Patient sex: M
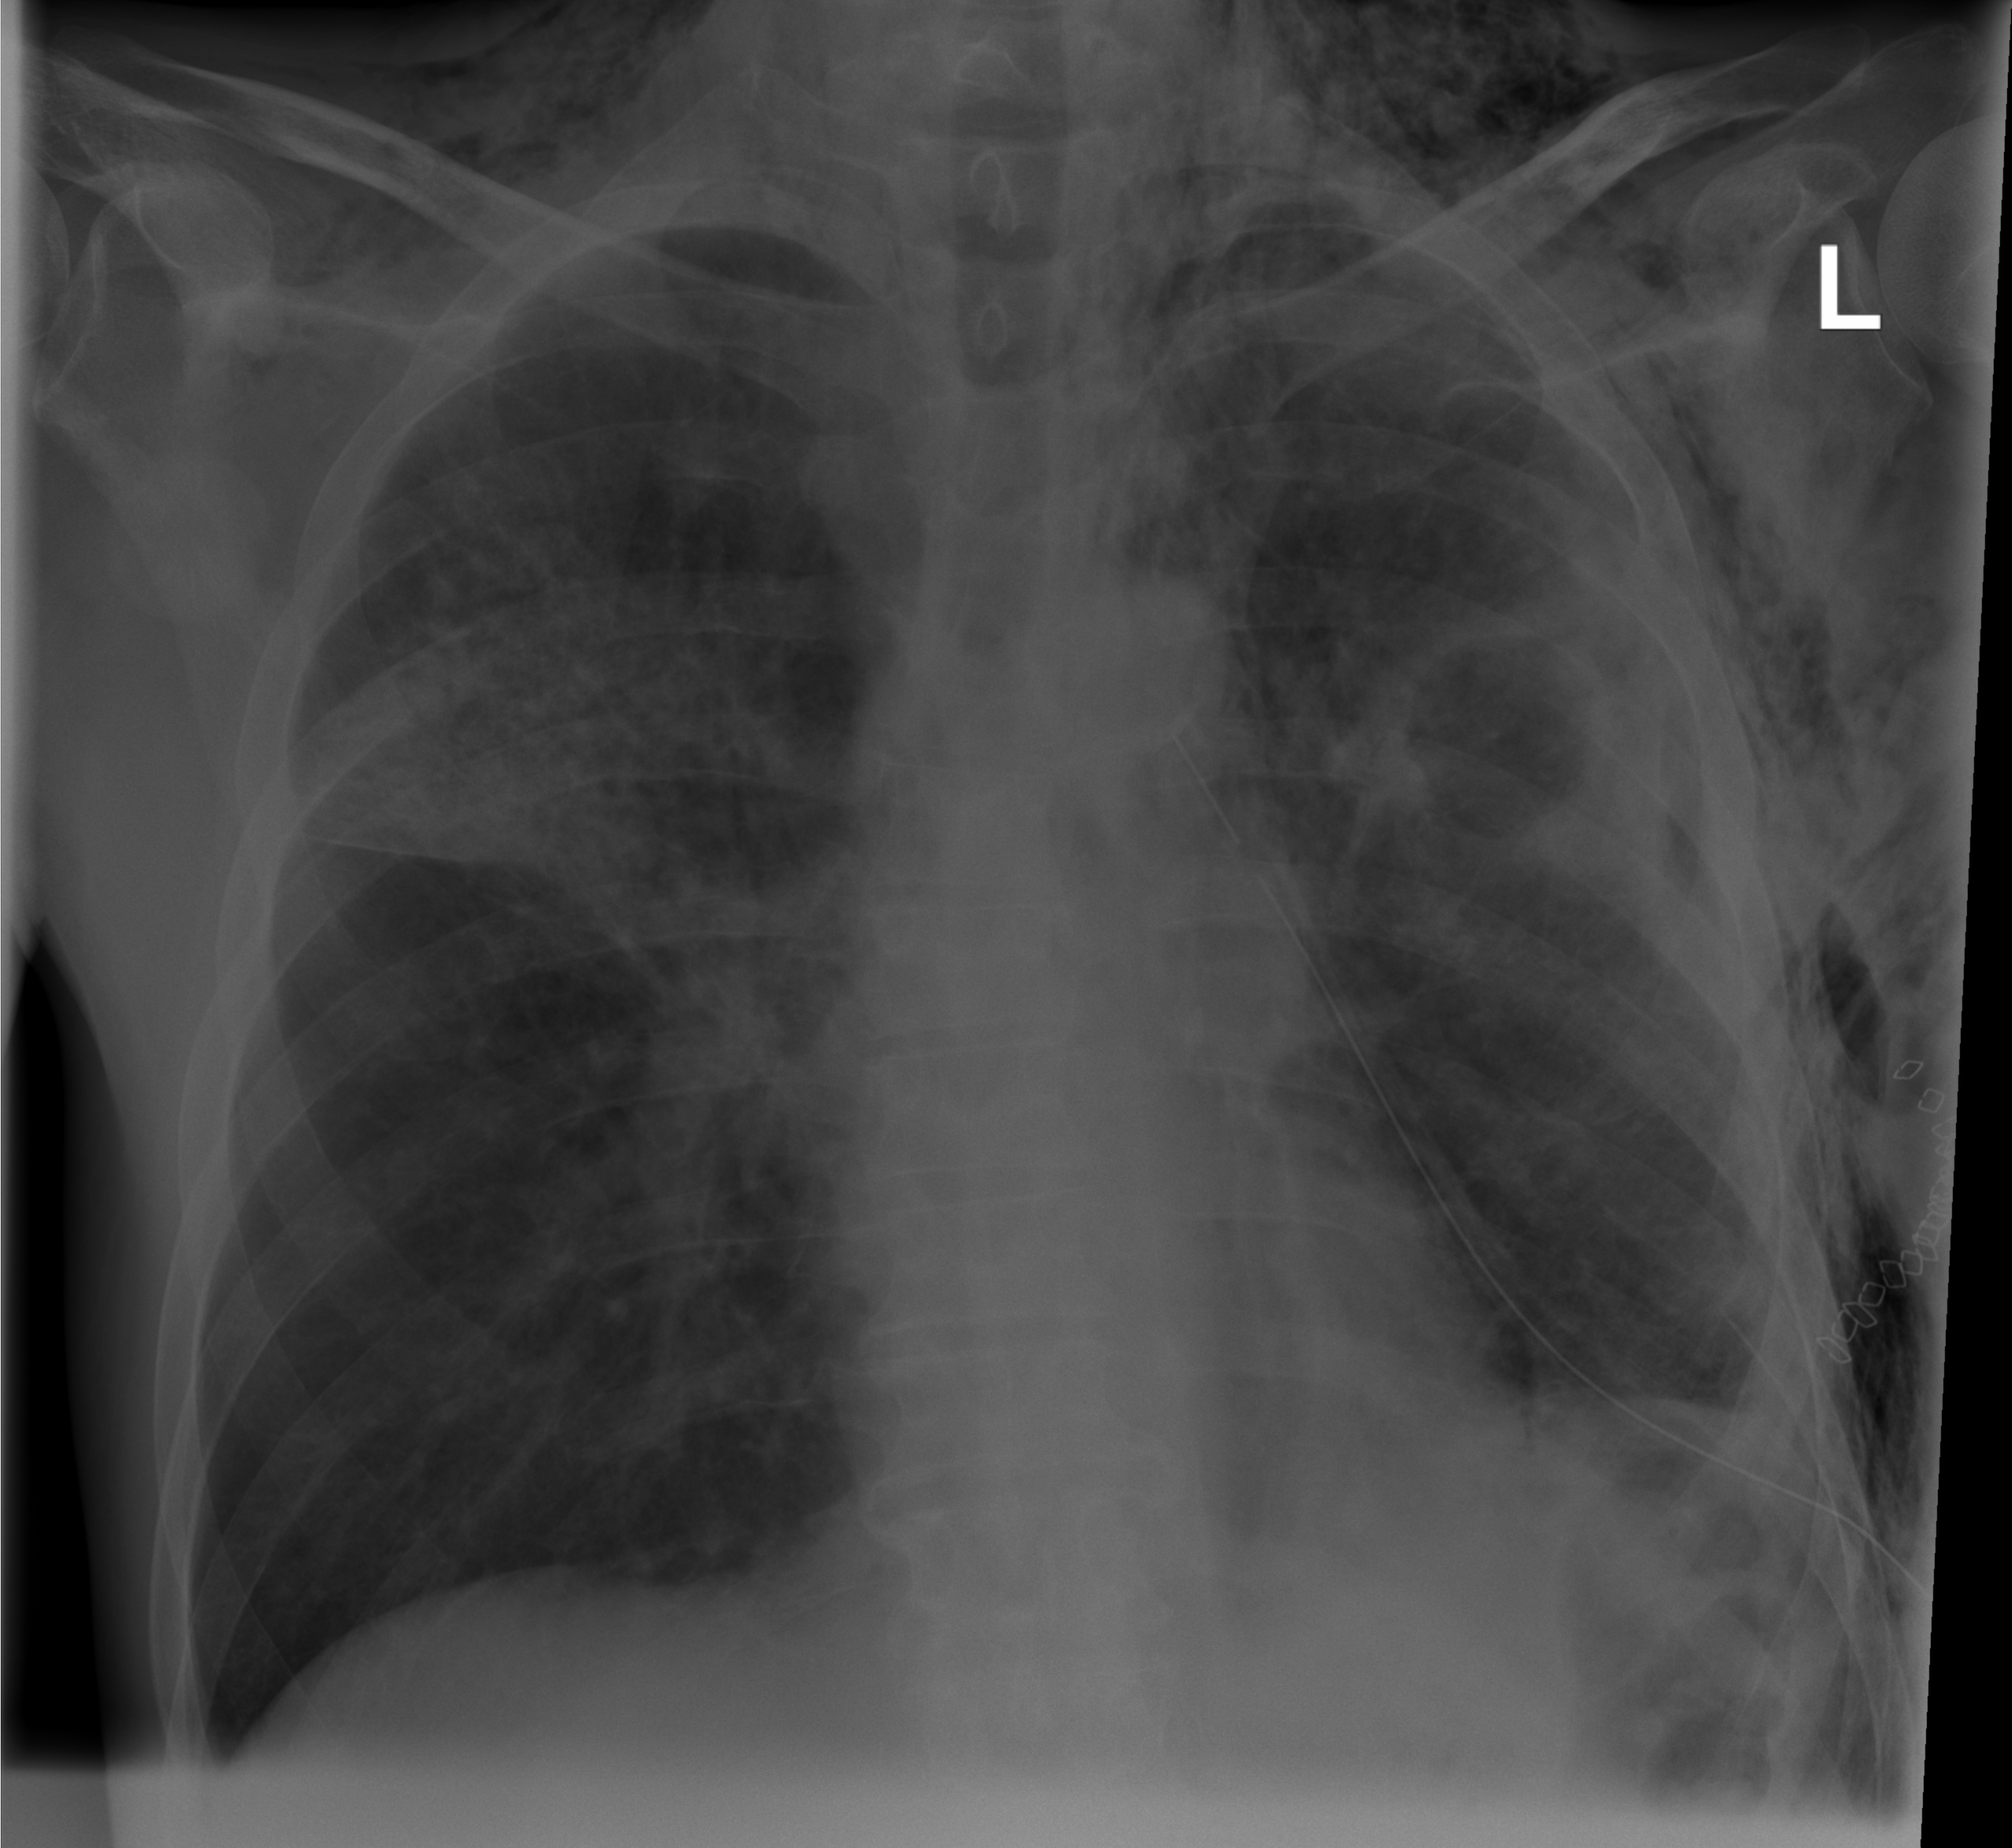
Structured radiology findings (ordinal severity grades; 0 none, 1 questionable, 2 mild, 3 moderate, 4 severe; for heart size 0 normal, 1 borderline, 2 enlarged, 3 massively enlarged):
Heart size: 0
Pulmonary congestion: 0
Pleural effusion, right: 0
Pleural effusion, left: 2
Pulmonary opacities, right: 2
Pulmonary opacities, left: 1
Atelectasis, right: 2
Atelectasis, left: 0